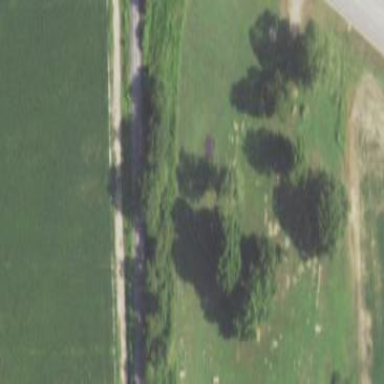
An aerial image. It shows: Cemetery.